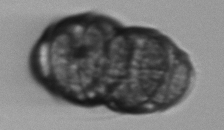
Label: Margalefidinium